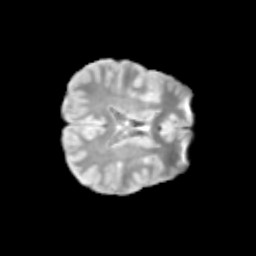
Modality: T2w
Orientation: axial
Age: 11
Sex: male
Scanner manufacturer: siemens
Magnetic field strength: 3 T
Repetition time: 3.8 s
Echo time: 0.07 s